Brain MRI, t1w sequence, axial 2D slice.
Patient: age 34, sex M, weight 95 kg, height 1.95 m
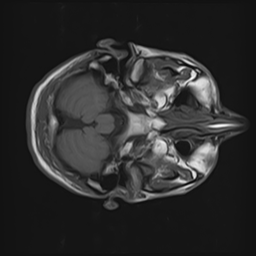